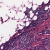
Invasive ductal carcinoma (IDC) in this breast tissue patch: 1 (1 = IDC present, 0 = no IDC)